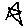
Label: star